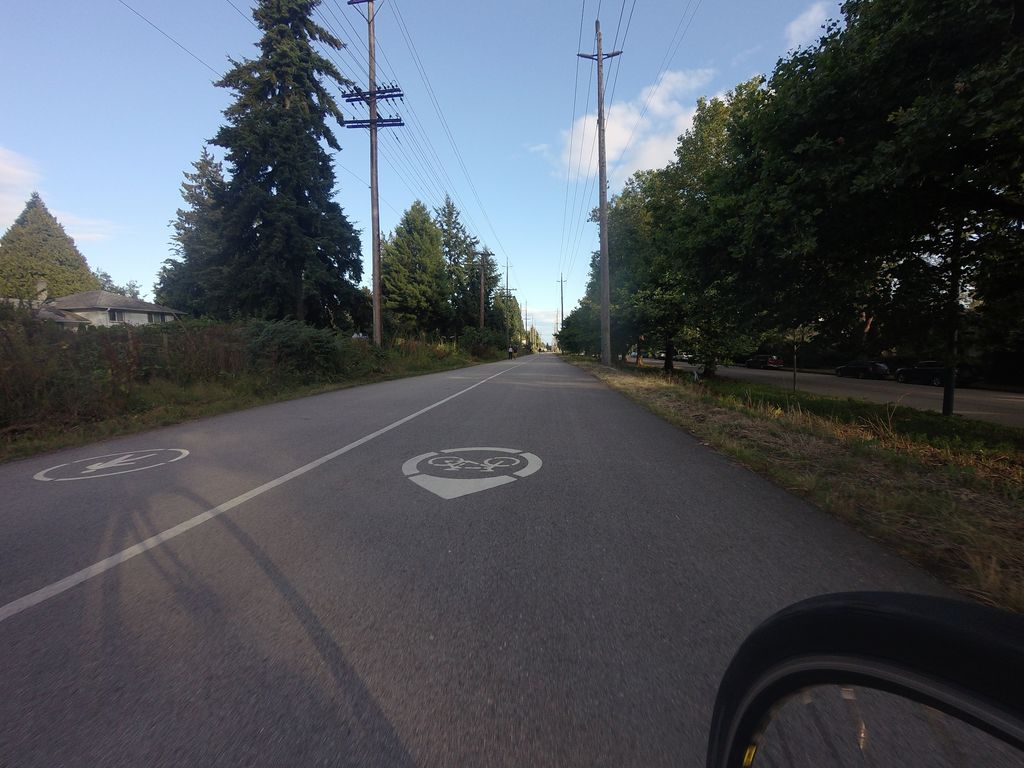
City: vancouver